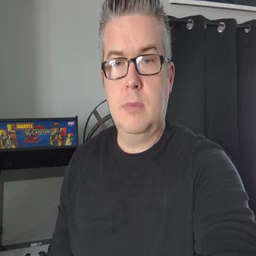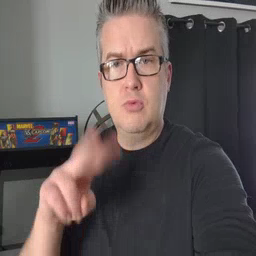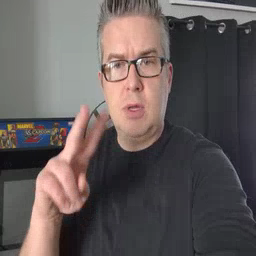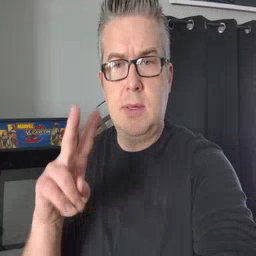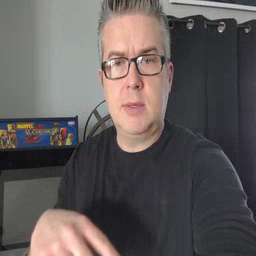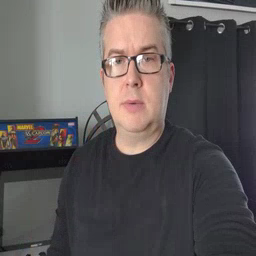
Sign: read